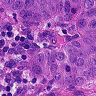
Metastatic tissue present: yes